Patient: sex F, age 56
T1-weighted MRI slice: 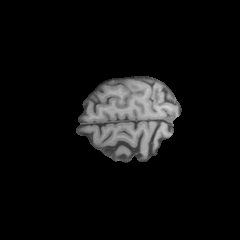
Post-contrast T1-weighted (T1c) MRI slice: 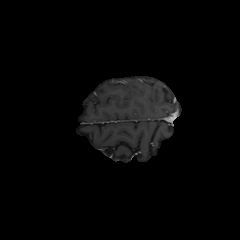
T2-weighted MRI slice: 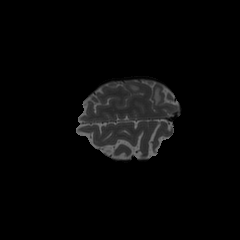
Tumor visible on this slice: yes
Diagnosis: Glioblastoma, IDH-wildtype
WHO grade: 4